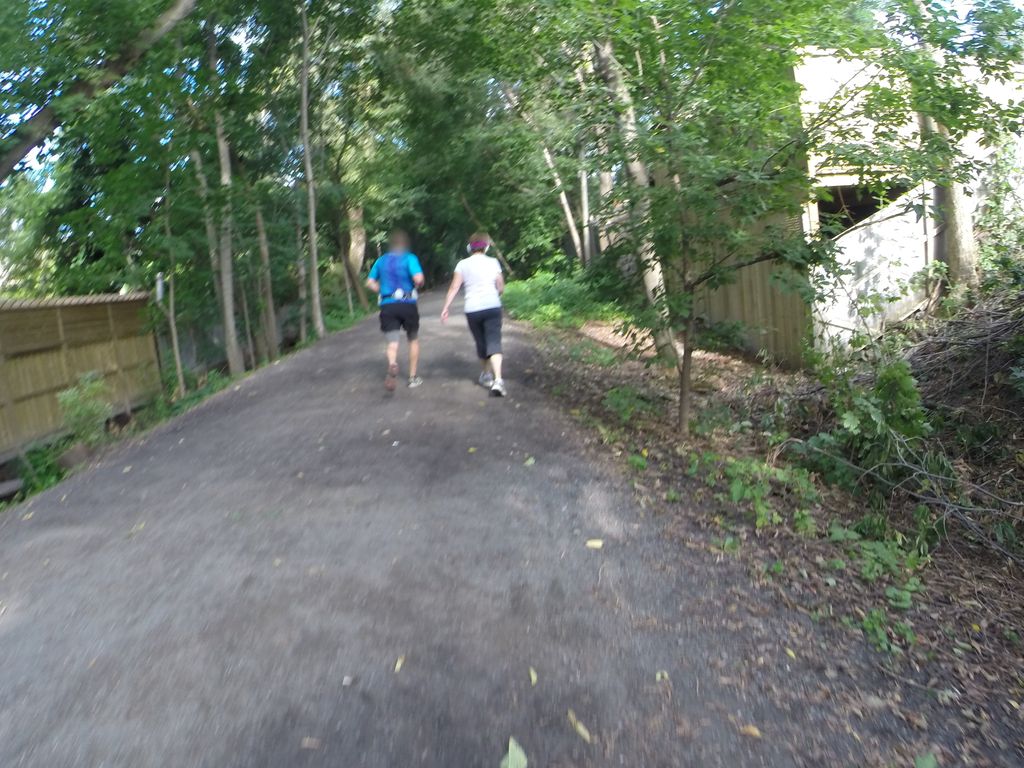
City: toronto